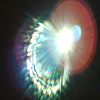
Label: sunburn